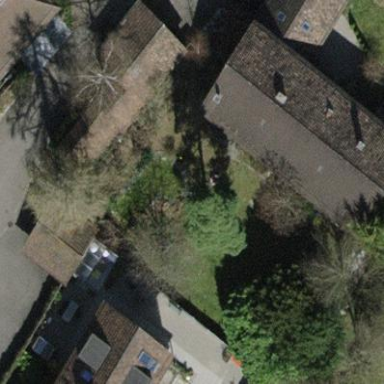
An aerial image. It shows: Building with tiled roof.